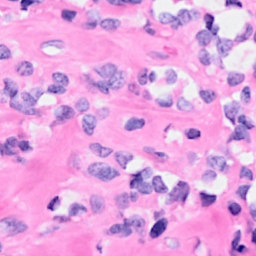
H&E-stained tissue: Breast